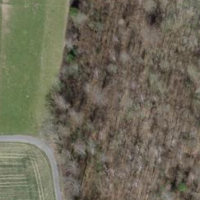
EUNIS habitat code: 41
Species observed at this site:
Prunus spinosa